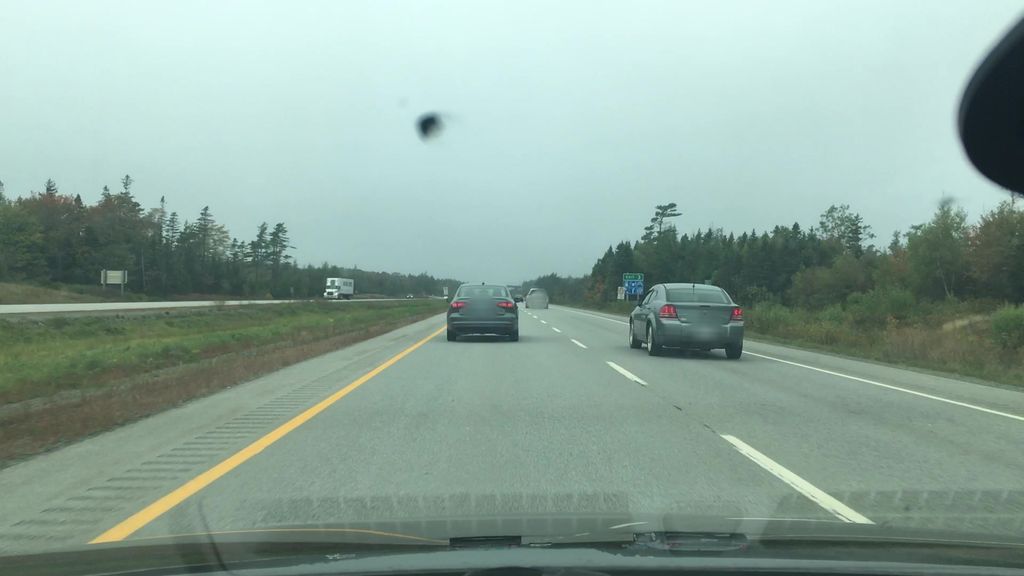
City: halifax